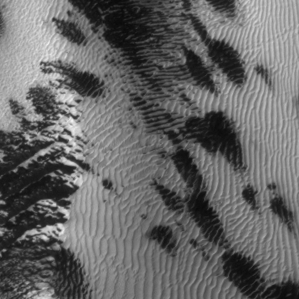
Label: frost